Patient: sex M, age 71
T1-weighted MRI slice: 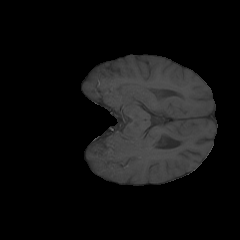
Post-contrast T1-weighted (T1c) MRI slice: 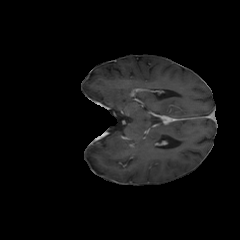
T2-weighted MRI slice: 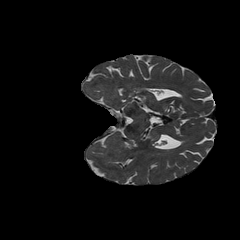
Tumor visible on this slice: no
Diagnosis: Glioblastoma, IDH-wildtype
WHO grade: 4